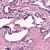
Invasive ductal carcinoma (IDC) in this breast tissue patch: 1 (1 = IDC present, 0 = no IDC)